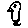
Label: bird